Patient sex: M
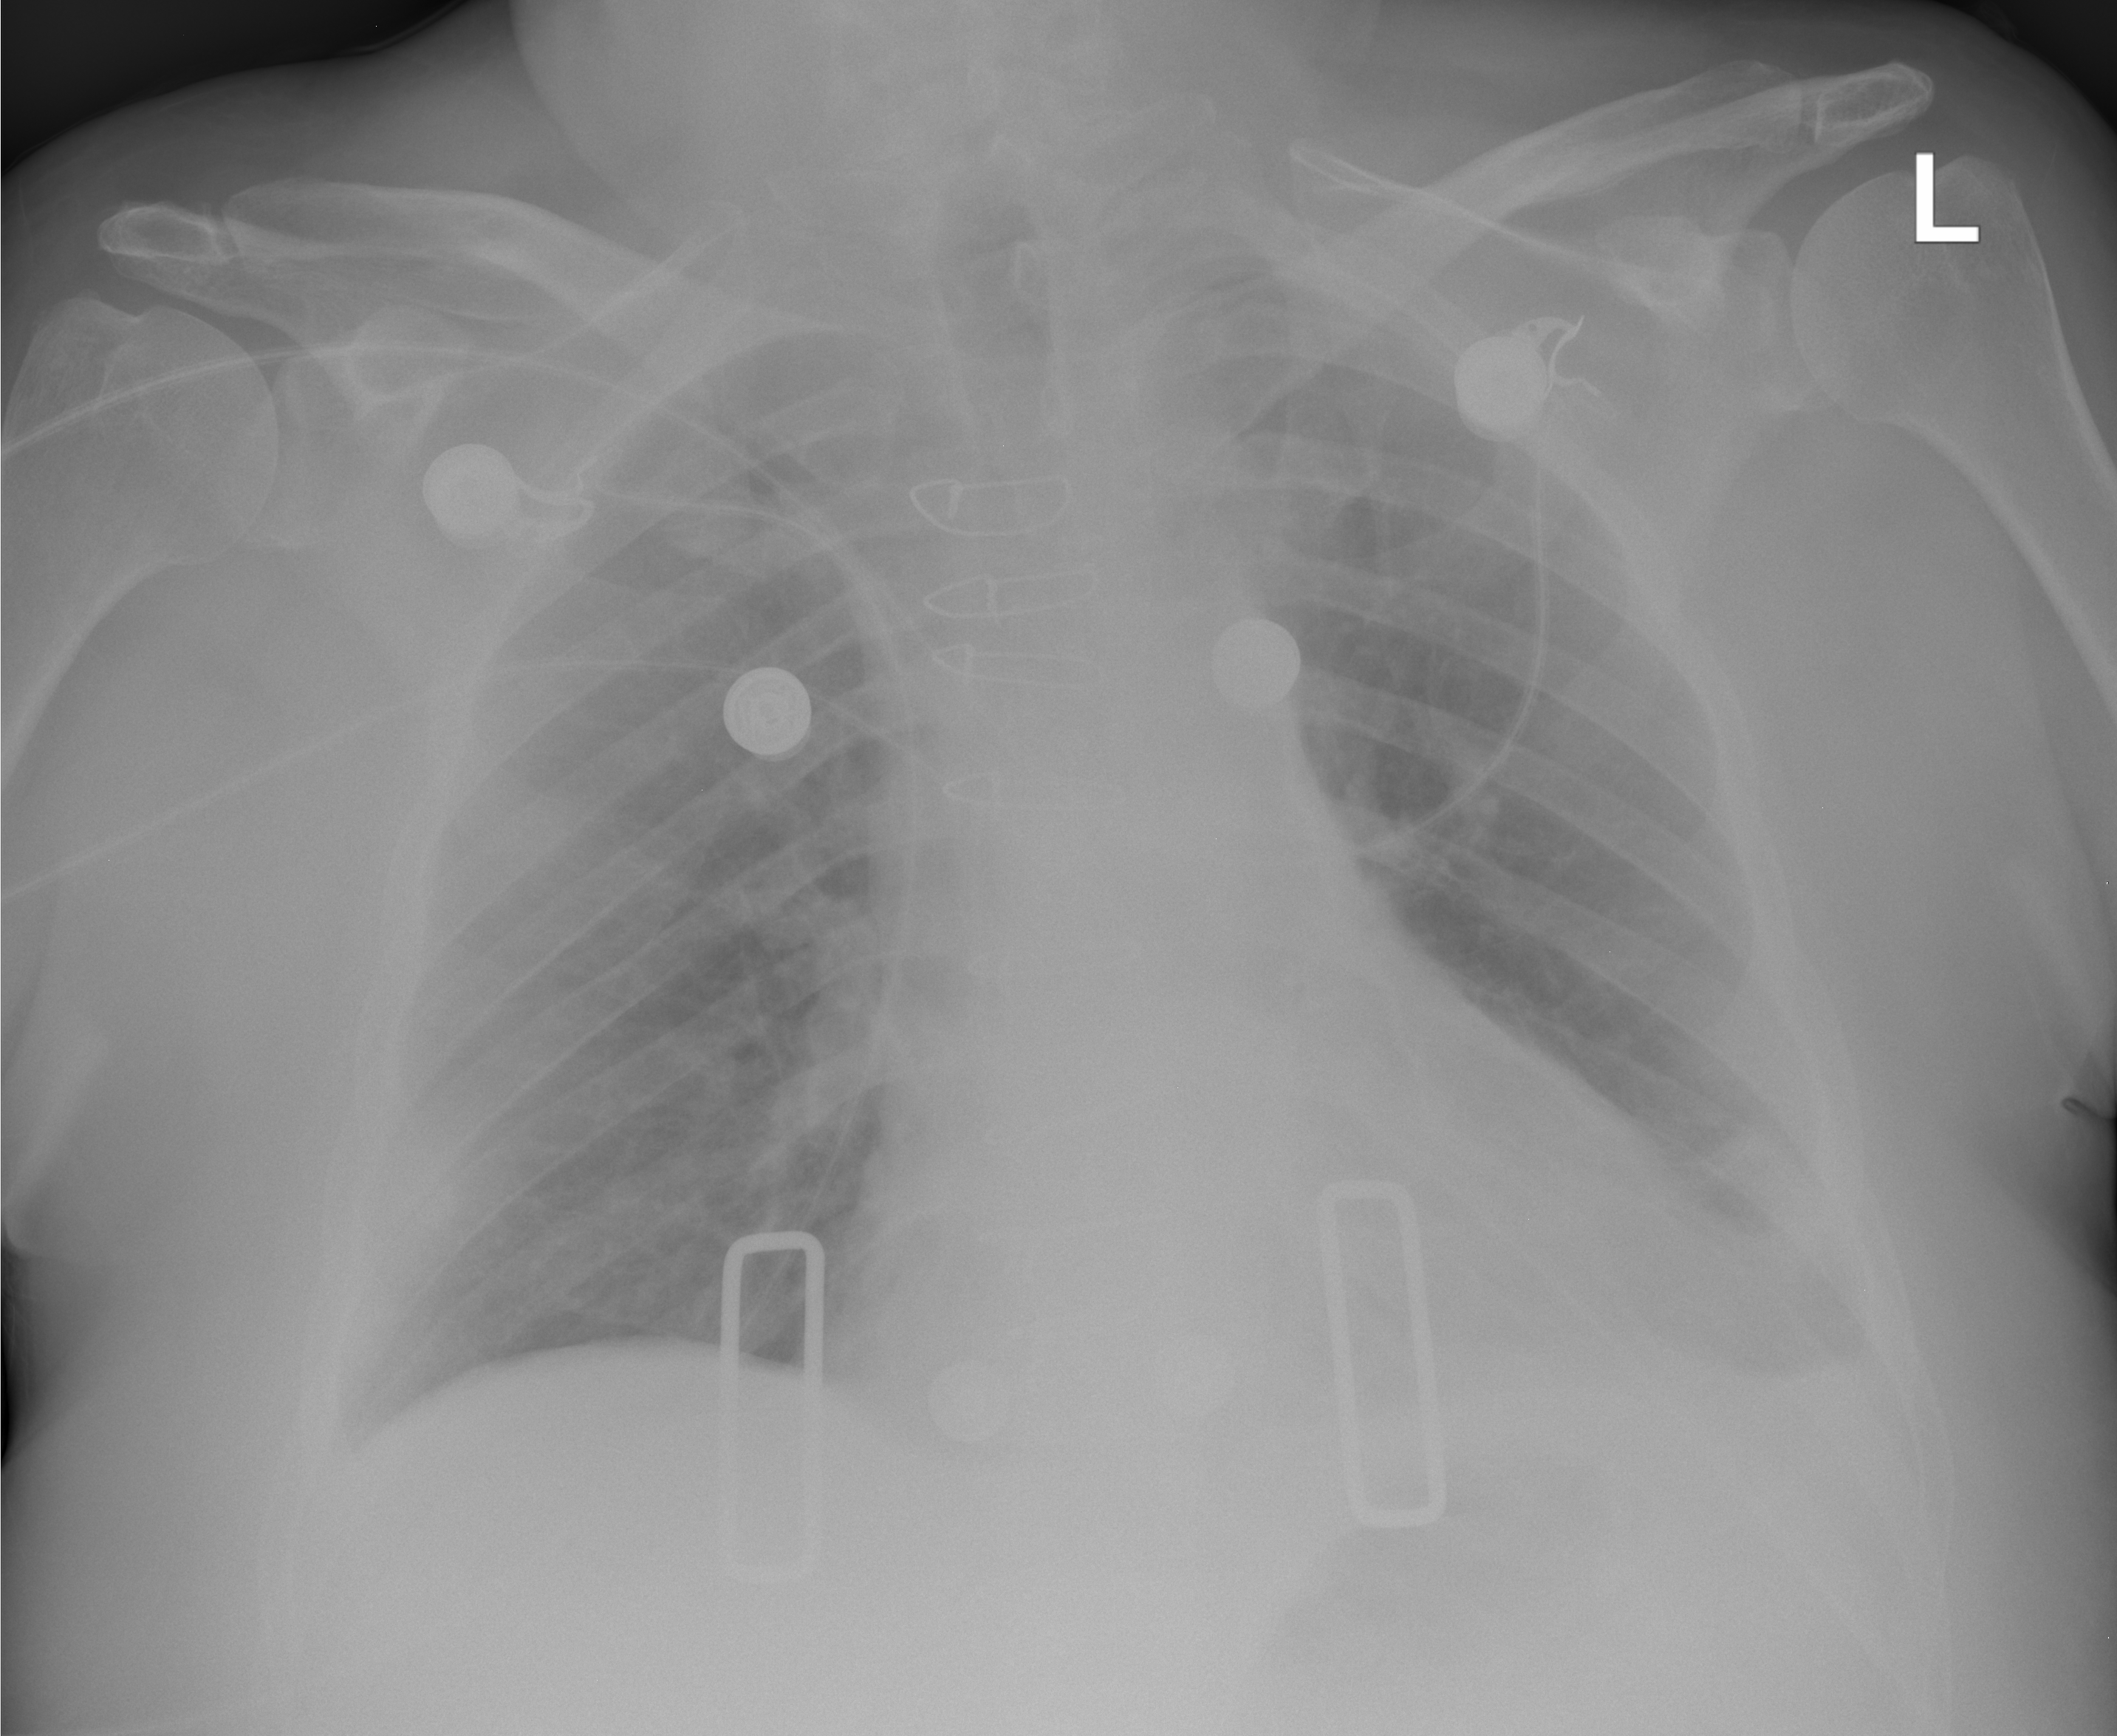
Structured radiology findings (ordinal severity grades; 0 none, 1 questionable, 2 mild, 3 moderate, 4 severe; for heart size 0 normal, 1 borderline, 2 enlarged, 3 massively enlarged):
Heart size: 2
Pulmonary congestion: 0
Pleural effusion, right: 0
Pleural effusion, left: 1
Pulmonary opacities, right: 0
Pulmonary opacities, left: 0
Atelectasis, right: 0
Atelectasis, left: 2